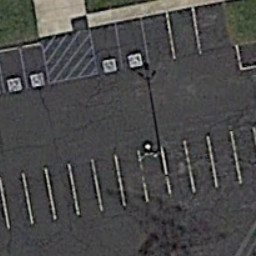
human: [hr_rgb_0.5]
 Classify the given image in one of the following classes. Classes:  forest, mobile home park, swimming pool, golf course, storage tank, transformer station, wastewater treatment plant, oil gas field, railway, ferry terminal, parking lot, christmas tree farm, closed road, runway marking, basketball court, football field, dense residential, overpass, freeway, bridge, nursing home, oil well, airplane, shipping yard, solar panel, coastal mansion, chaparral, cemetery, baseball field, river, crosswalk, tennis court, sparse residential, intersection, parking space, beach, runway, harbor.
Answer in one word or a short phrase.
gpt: parking space